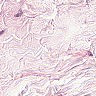
Metastatic tissue present: no